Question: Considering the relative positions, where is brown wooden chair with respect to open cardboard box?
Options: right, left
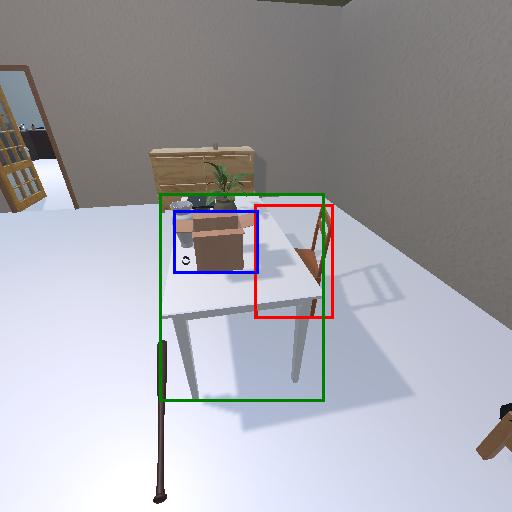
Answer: right